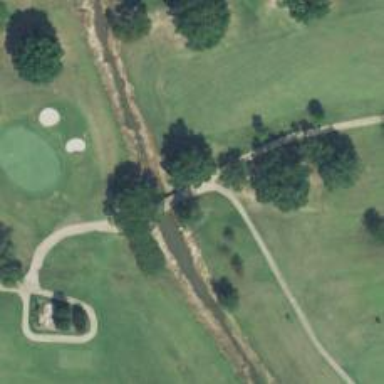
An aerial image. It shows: Path designated for golf carts.